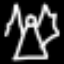
Label: angel